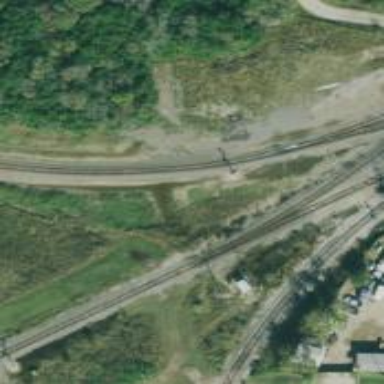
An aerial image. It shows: Railway signal.